Field crop: maize
Growth stage: 2
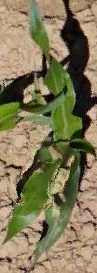
Species: maize